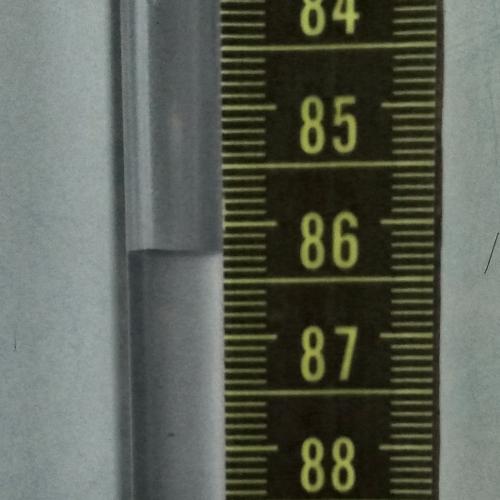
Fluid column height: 86.3 cm